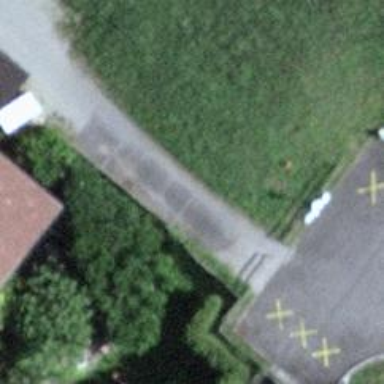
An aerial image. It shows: Bollard.